Interaction volume radius: 5 \u00c5
Interaction volume height: 30 \u00c5
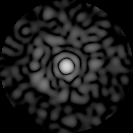
Disorder parameter: 0.8461